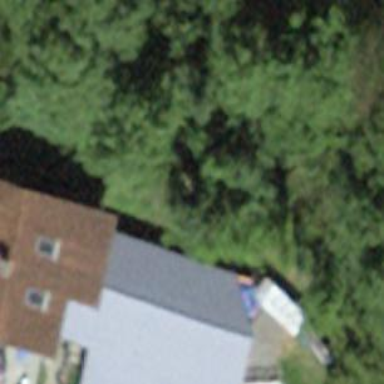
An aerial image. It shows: Garage building.